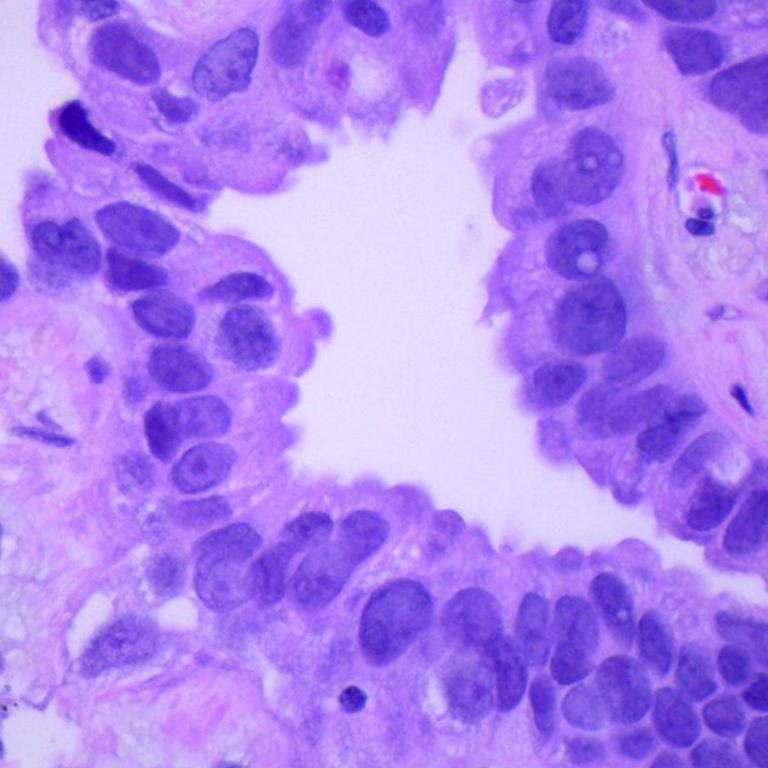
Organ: lung
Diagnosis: adenocarcinomas